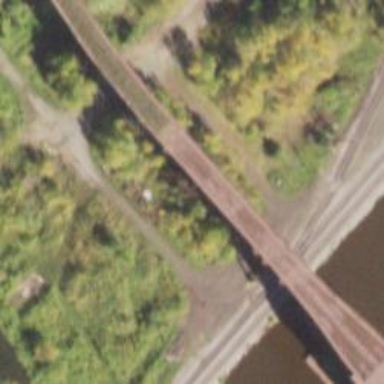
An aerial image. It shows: Disused railway spur service on viaduct bridge.